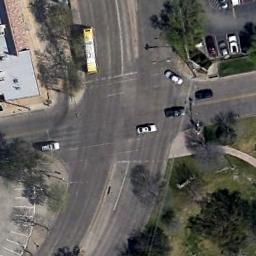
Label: intersection